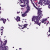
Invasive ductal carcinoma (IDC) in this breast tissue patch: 1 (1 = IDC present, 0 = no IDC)